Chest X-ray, PA view. Patient: 49 years old, sex M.
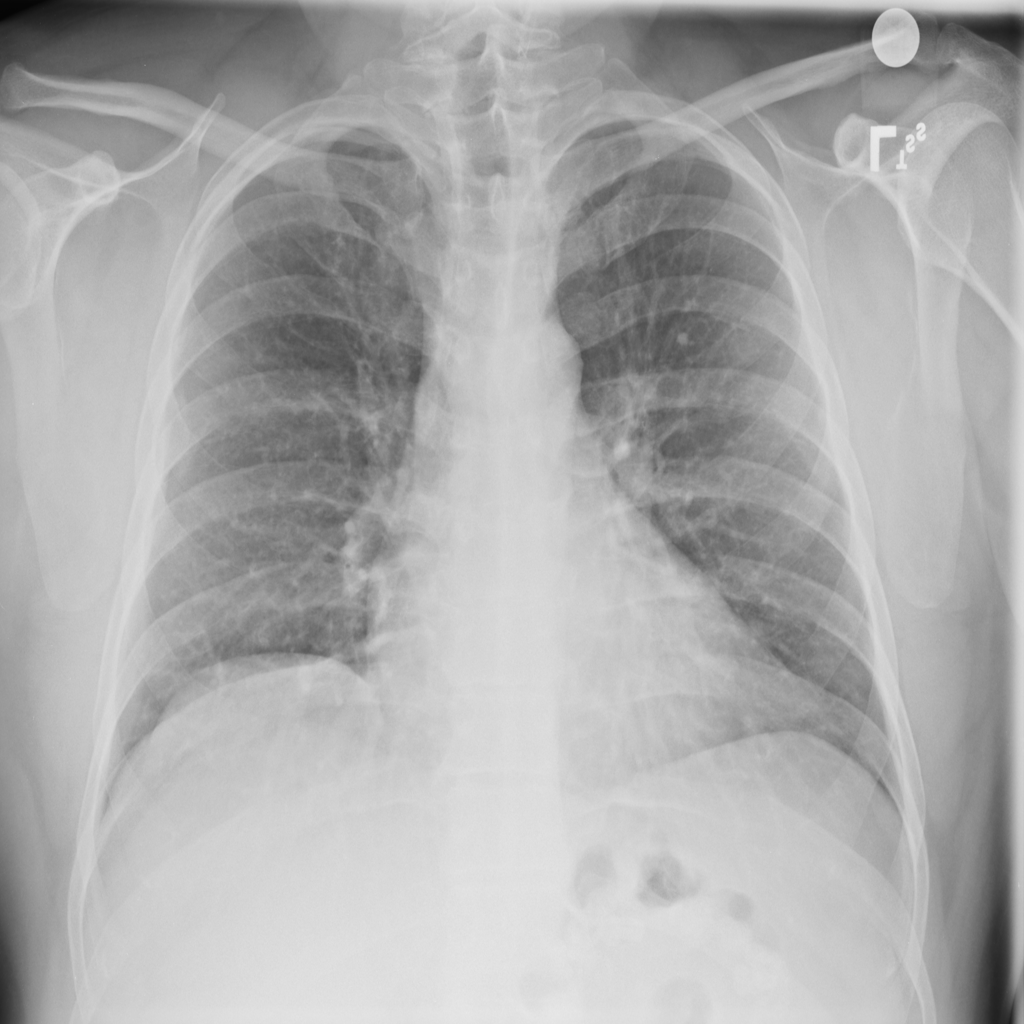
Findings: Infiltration